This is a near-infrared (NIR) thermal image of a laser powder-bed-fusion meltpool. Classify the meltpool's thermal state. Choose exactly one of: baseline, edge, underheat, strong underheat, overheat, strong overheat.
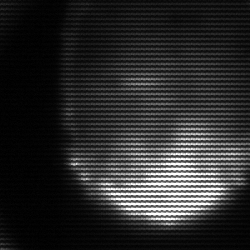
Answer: edge